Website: walmart
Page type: billing-address
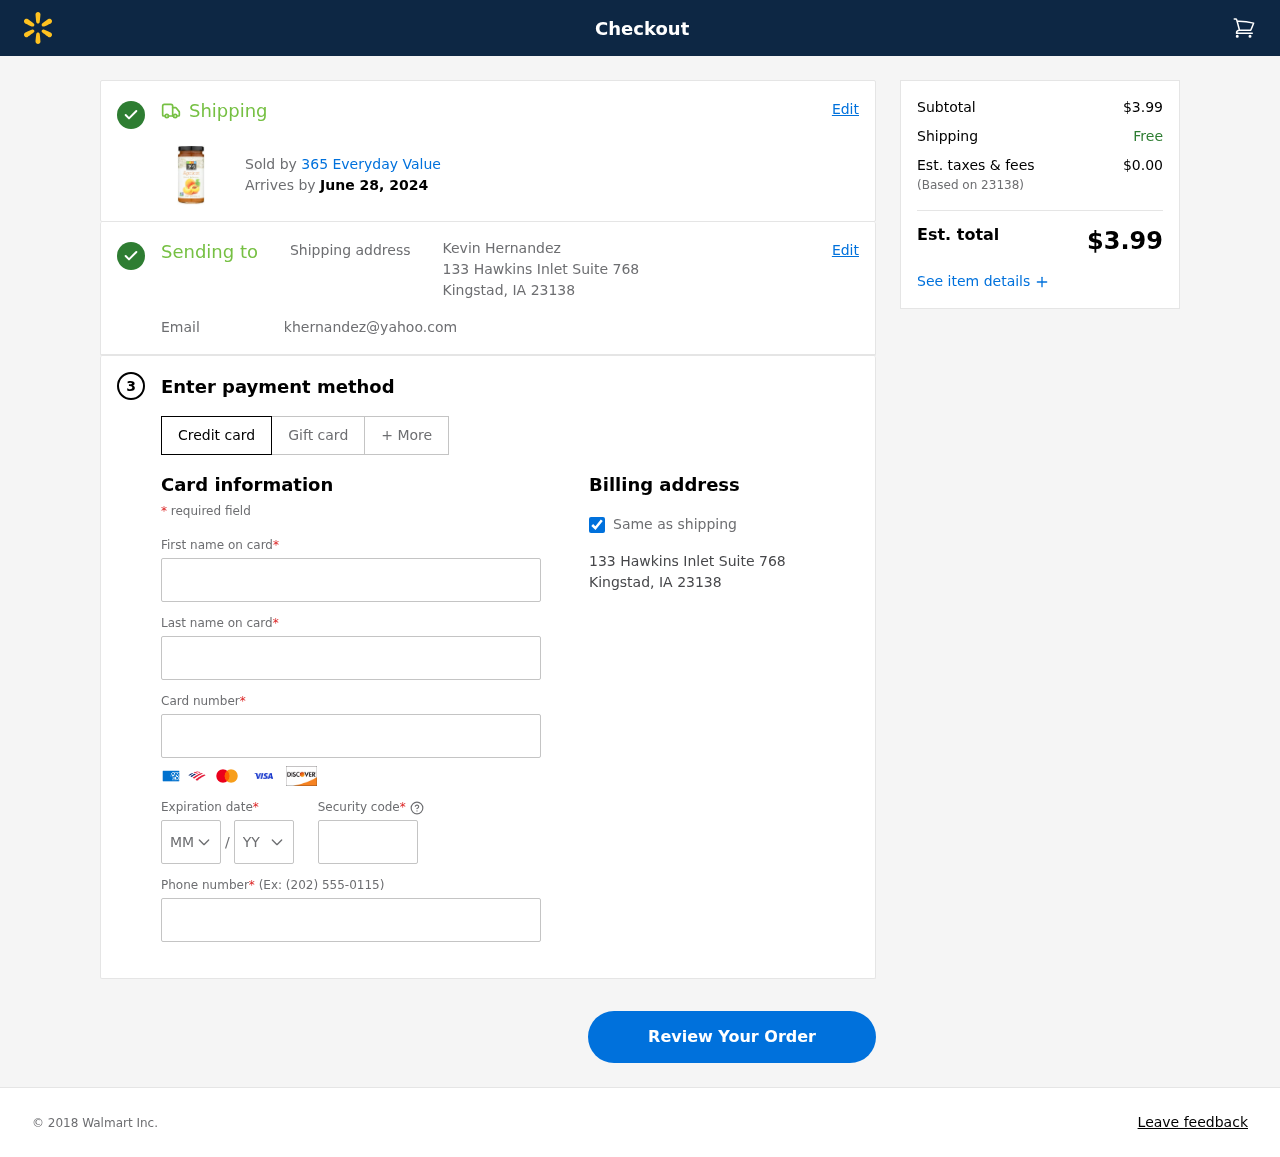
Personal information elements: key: PII_CARD_CVV
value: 267
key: PII_CARD_EXPIRY_MONTH
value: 11
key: PII_CARD_EXPIRY_YEAR
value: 27
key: PII_CARD_NUMBER
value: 4306 4986 6696 0116
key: PII_CITY_STATE_ZIP
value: Kingstad, IA 23138
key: PII_EMAIL
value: khernandez@yahoo.com
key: PII_FIRSTNAME
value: Kevin
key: PII_FULLNAME
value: Kevin Hernandez
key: PII_LASTNAME
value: Hernandez
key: PII_PHONE
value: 9073670269
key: PII_POSTCODE
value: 23138
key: PII_STREET
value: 133 Hawkins Inlet Suite 768
Product elements: key: PRODUCT1_BRAND
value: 365 Everyday Value
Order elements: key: ORDER_DELIVERY_DATE
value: June 28, 2024
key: ORDER_SUBTOTAL
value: $3.99
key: ORDER_TAX
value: $0.00
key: ORDER_TOTAL
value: $3.99